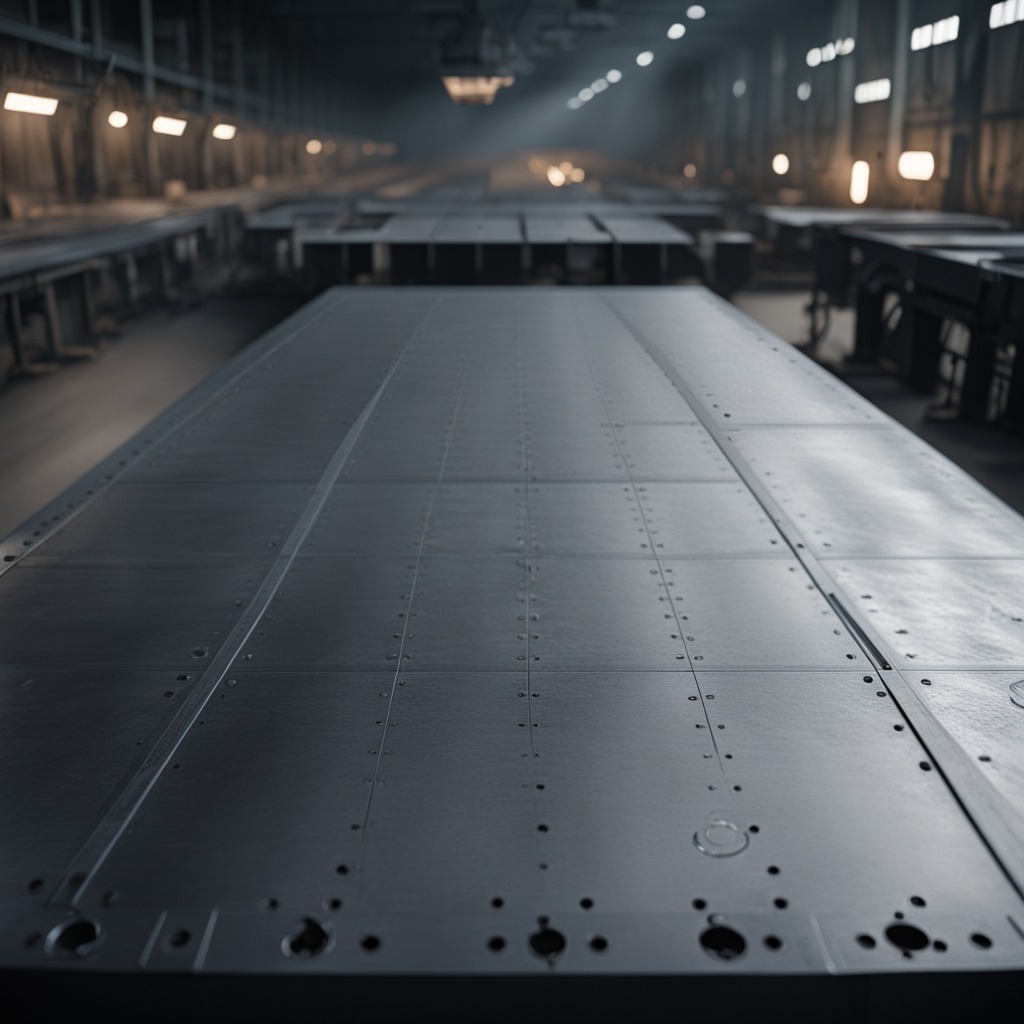
A flat metal washer is lying on the cold steel table in a mining workshop.